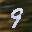
Label: 9